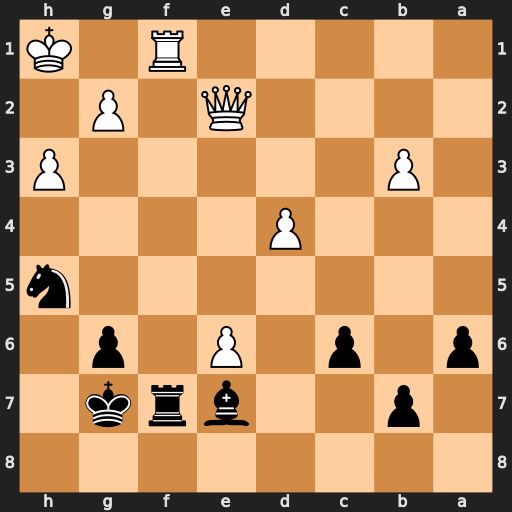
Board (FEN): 8/1p2brk1/p1p1P1p1/7n/3P4/1P5P/4Q1P1/5R1K
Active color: b
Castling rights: -
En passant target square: -
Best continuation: Rxf1+ Qxf1 Ng3+ Kg1 Nxf1